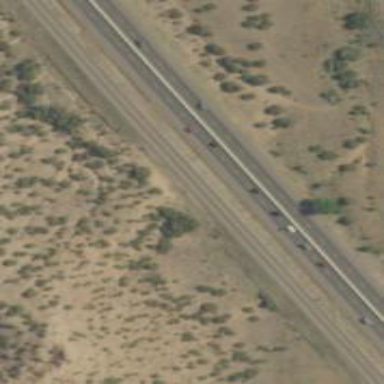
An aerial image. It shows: Motorway.